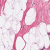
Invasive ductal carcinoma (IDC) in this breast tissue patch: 0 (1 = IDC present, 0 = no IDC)